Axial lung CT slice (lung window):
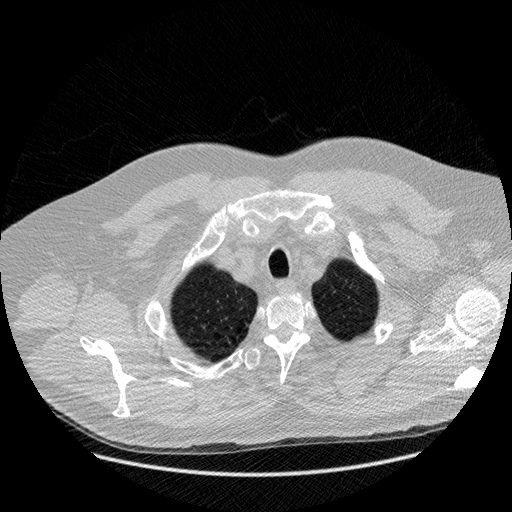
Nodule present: no